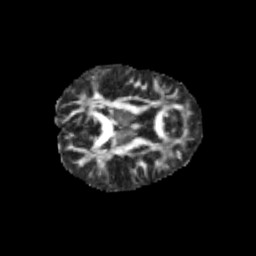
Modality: FA
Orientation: axial
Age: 11
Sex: female
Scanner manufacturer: siemens
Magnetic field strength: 3 T
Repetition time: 3.8 s
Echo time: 0.07 s